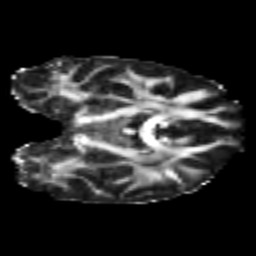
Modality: FA
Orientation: coronal
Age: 24
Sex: female
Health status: healthy
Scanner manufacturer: philips
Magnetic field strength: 3 T
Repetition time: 4.374 s
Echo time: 0.09797 s